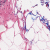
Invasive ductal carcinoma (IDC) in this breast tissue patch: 0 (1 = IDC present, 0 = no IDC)